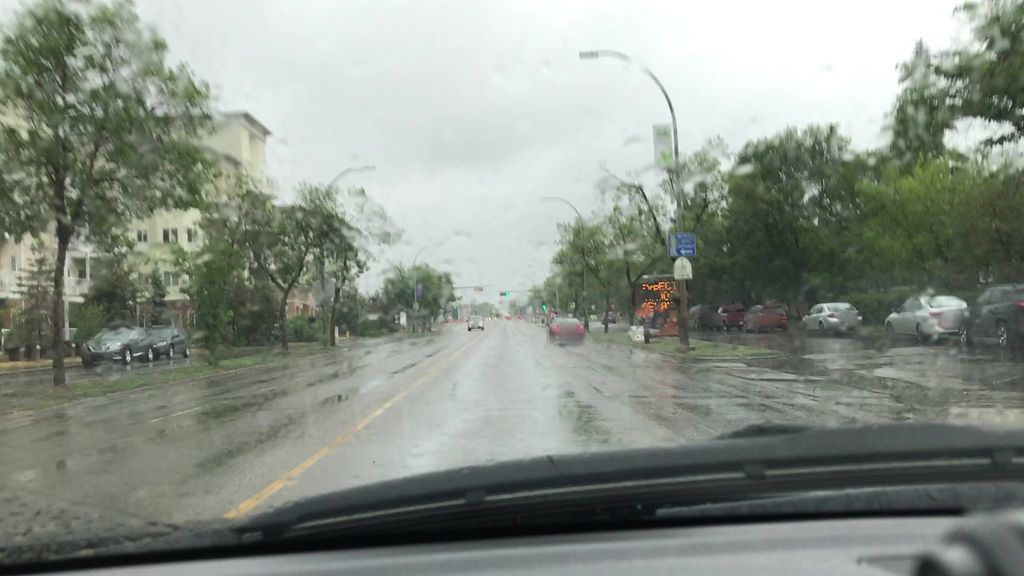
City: edmonton